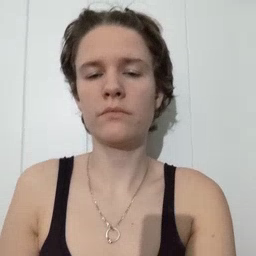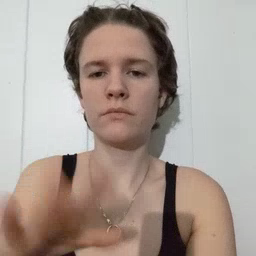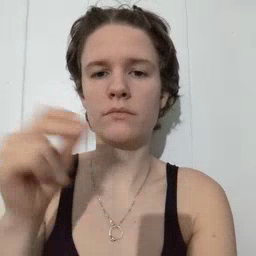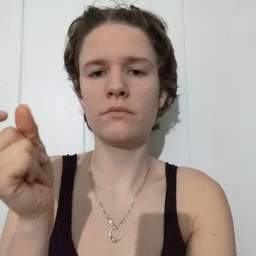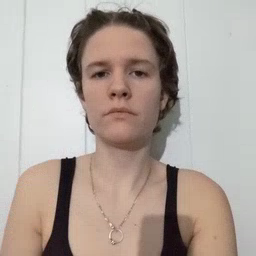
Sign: dog